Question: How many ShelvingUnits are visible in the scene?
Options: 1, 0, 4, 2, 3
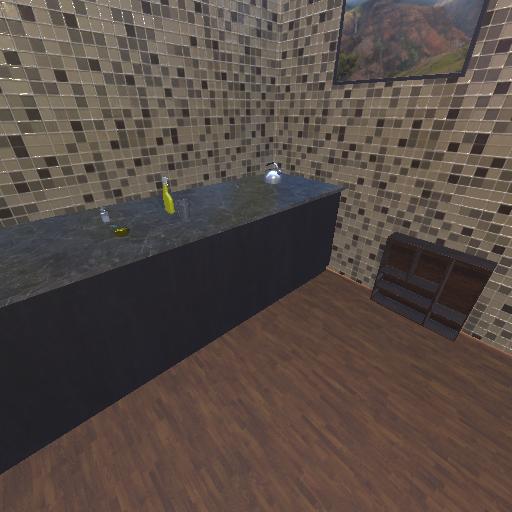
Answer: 1